Question: I am trying to use Google's Mediapipe face mesh in my custom graphic engine for a personal project. I found that there is a face mesh picture that indicates the mapping from the landmarks index to the face mesh location.

However, there are 486 landmarks in total, so it will take a while to manually figure out all the triangles' landmarks. Is there a vertices mapping file that I can use to load the vertices mapping from?
Something like:
'''
[
[ 0, 267, 164],
[ 0, 164, 37],
[ 0, 37, 72],
...
]
'''
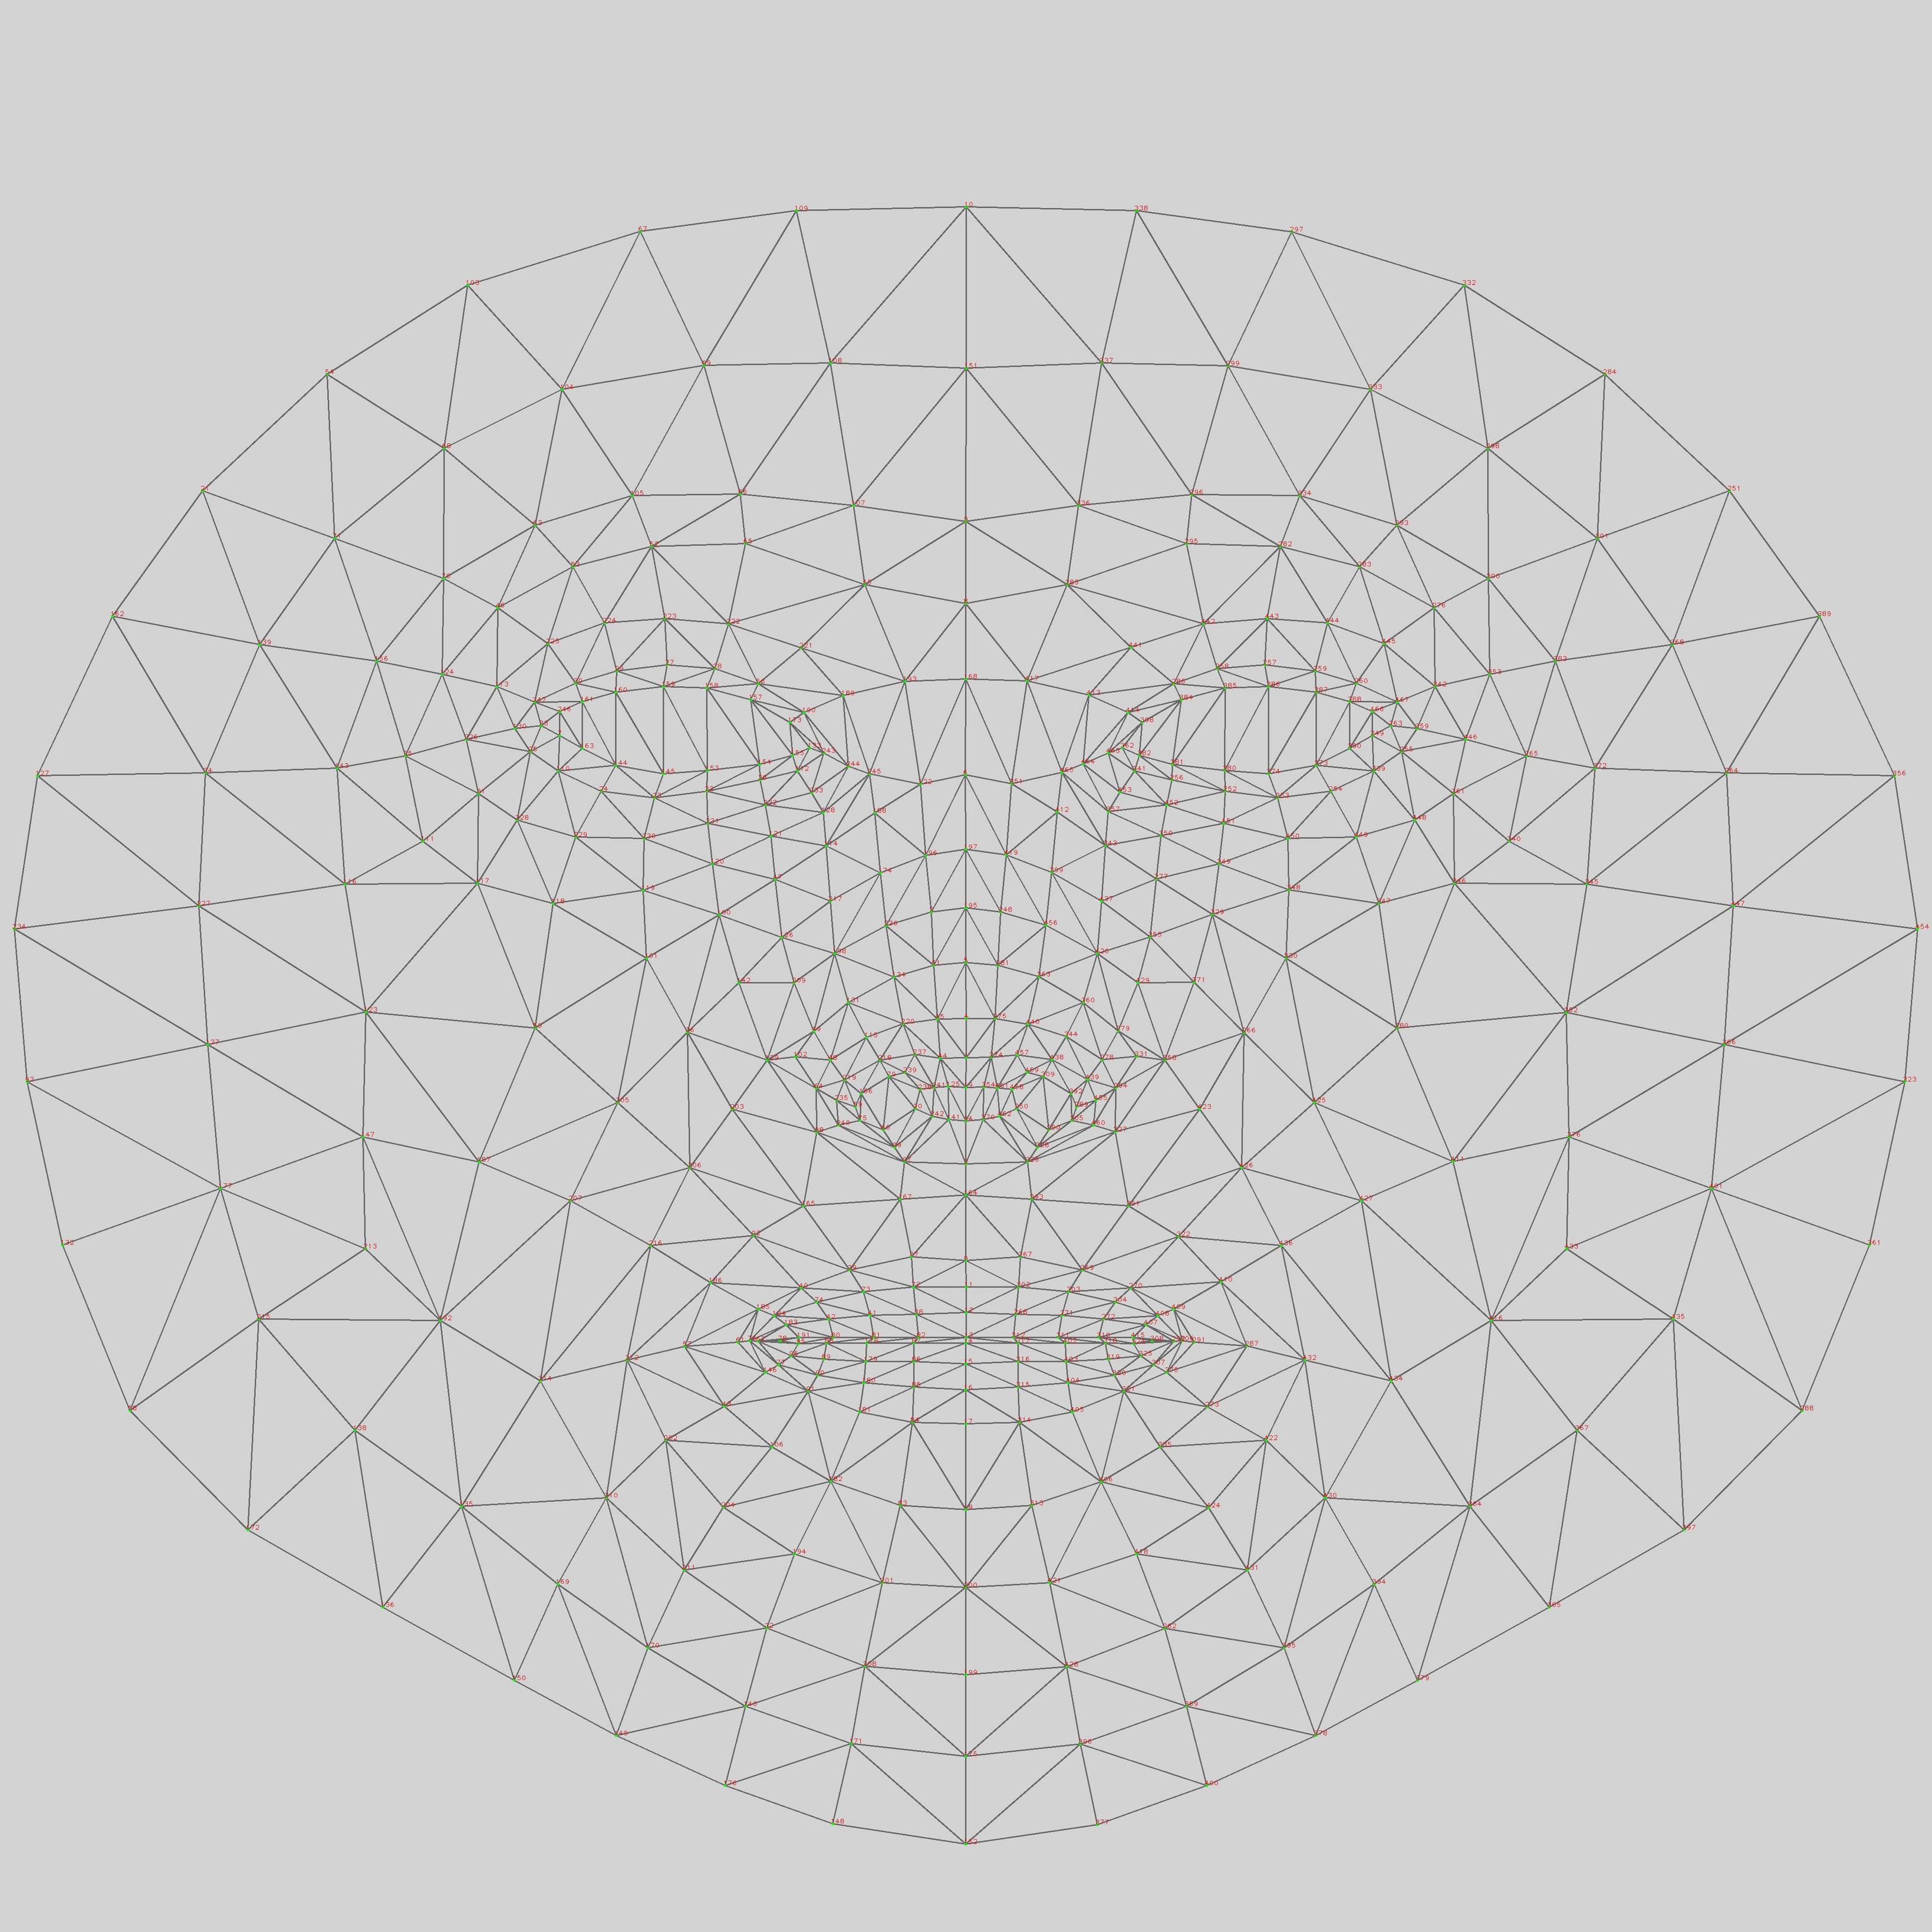
Answer: So I found this in Mediapipe's source code.
<URL>
The FACEMESH_TESSELATION frozenset in the code defines the point-to-point connection pair between all points. However, the <URL> provided by Mediapipe. Some connections in the picture are not defined in the code, some connections in code are not defined in the picture. Nevertheless, it's good enough for my application, so I wrote a simple program to generate the vertice tuples from it. The result is in the given json string. You're welcome to copy it if it helps.
'''
[
[127, 34, 139],
[ 11, 0, 37],
[232, 231, 120],
[ 72, 37, 39],
[128, 121, 47],
[232, 121, 128],
[104, 69, 67],
[175, 171, 148],
[118, 50, 101],
[ 73, 39, 40],
[ 9, 151, 108],
[ 48, 115, 131],
[194, 204, 211],
[ 74, 40, 185],
[ 80, 42, 183],
[ 40, 92, 186],
[230, 229, 118],
[202, 212, 214],
[ 83, 18, 17],
[ 76, 61, 146],
[160, 29, 30],
[ 56, 157, 173],
[106, 204, 194],
[135, 214, 192],
[203, 165, 98],
[ 21, 71, 68],
[ 51, 45, 4],
[144, 24, 23],
[ 77, 146, 91],
[205, 50, 187],
[201, 200, 18],
[ 91, 106, 182],
[ 90, 91, 181],
[ 85, 84, 17],
[206, 203, 36],
[148, 171, 140],
[ 92, 40, 39],
[193, 189, 244],
[159, 158, 28],
[247, 246, 161],
[236, 3, 196],
[ 54, 68, 104],
[193, 168, 8],
[117, 228, 31],
[189, 193, 55],
[ 98, 97, 99],
[126, 47, 100],
[166, 79, 218],
[155, 154, 26],
[209, 49, 131],
[135, 136, 150],
[ 47, 126, 217],
[223, 52, 53],
[ 45, 51, 134],
[211, 170, 140],
[ 67, 69, 108],
[ 43, 106, 91],
[230, 119, 120],
[226, 130, 247],
[ 63, 53, 52],
[238, 20, 242],
[ 46, 70, 156],
[ 78, 62, 96],
[ 46, 53, 63],
[143, 34, 227],
[123, 117, 111],
[ 44, 125, 19],
[236, 134, 51],
[216, 206, 205],
[154, 153, 22],
[ 39, 37, 167],
[200, 201, 208],
[ 36, 142, 100],
[ 57, 212, 202],
[ 20, 60, 99],
[ 28, 158, 157],
[ 35, 226, 113],
[160, 159, 27],
[204, 202, 210],
[113, 225, 46],
[ 43, 202, 204],
[ 62, 76, 77],
[137, 123, 116],
[ 41, 38, 72],
[203, 129, 142],
[ 64, 98, 240],
[ 49, 102, 64],
[ 41, 73, 74],
[212, 216, 207],
[ 42, 74, 184],
[169, 170, 211],
[170, 149, 176],
[105, 66, 69],
[122, 6, 168],
[123, 147, 187],
[ 96, 77, 90],
[ 65, 55, 107],
[ 89, 90, 180],
[101, 100, 120],
[ 63, 105, 104],
[ 93, 137, 227],
[ 15, 86, 85],
[129, 102, 49],
[ 14, 87, 86],
[ 55, 8, 9],
[100, 47, 121],
[145, 23, 22],
[ 88, 89, 179],
[ 6, 122, 196],
[ 88, 95, 96],
[138, 172, 136],
[215, 58, 172],
[115, 48, 219],
[ 42, 80, 81],
[195, 3, 51],
[ 43, 146, 61],
[171, 175, 199],
[ 81, 82, 38],
[ 53, 46, 225],
[144, 163, 110],
[ 52, 65, 66],
[229, 228, 117],
[ 34, 127, 234],
[107, 108, 69],
[109, 108, 151],
[ 48, 64, 235],
[ 62, 78, 191],
[129, 209, 126],
[111, 35, 143],
[117, 123, 50],
[222, 65, 52],
[ 19, 125, 141],
[221, 55, 65],
[ 3, 195, 197],
[ 25, 7, 33],
[220, 237, 44],
[ 70, 71, 139],
[122, 193, 245],
[247, 130, 33],
[ 71, 21, 162],
[170, 169, 150],
[188, 174, 196],
[216, 186, 92],
[ 2, 97, 167],
[141, 125, 241],
[164, 167, 37],
[ 72, 38, 12],
[ 38, 82, 13],
[ 63, 68, 71],
[226, 35, 111],
[101, 50, 205],
[206, 92, 165],
[209, 198, 217],
[165, 167, 97],
[220, 115, 218],
[133, 112, 243],
[239, 238, 241],
[214, 135, 169],
[190, 173, 133],
[171, 208, 32],
[125, 44, 237],
[ 86, 87, 178],
[ 85, 86, 179],
[ 84, 85, 180],
[ 83, 84, 181],
[201, 83, 182],
[137, 93, 132],
[ 76, 62, 183],
[ 61, 76, 184],
[ 57, 61, 185],
[212, 57, 186],
[214, 207, 187],
[ 34, 143, 156],
[ 79, 239, 237],
[123, 137, 177],
[ 44, 1, 4],
[201, 194, 32],
[ 64, 102, 129],
[213, 215, 138],
[ 59, 166, 219],
[242, 99, 97],
[ 2, 94, 141],
[ 75, 59, 235],
[ 24, 110, 228],
[ 25, 130, 226],
[ 23, 24, 229],
[ 22, 23, 230],
[ 26, 22, 231],
[112, 26, 232],
[189, 190, 243],
[221, 56, 190],
[ 28, 56, 221],
[ 27, 28, 222],
[ 29, 27, 223],
[ 30, 29, 224],
[247, 30, 225],
[238, 79, 20],
[166, 59, 75],
[ 60, 75, 240],
[147, 177, 215],
[ 20, 79, 166],
[187, 147, 213],
[112, 233, 244],
[233, 128, 245],
[128, 114, 188],
[114, 217, 174],
[131, 115, 220],
[217, 198, 236],
[198, 131, 134],
[177, 132, 58],
[143, 35, 124],
[110, 163, 7],
[228, 110, 25],
[356, 389, 368],
[ 11, 302, 267],
[452, 350, 349],
[302, 303, 269],
[357, 343, 277],
[452, 453, 357],
[333, 332, 297],
[175, 152, 377],
[347, 348, 330],
[303, 304, 270],
[ 9, 336, 337],
[278, 279, 360],
[418, 262, 431],
[304, 408, 409],
[310, 415, 407],
[270, 409, 410],
[450, 348, 347],
[422, 430, 434],
[313, 314, 17],
[306, 307, 375],
[387, 388, 260],
[286, 414, 398],
[335, 406, 418],
[364, 367, 416],
[423, 358, 327],
[251, 284, 298],
[281, 5, 4],
[373, 374, 253],
[307, 320, 321],
[425, 427, 411],
[421, 313, 18],
[321, 405, 406],
[320, 404, 405],
[315, 16, 17],
[426, 425, 266],
[377, 400, 369],
[322, 391, 269],
[417, 465, 464],
[386, 257, 258],
[466, 260, 388],
[456, 399, 419],
[284, 332, 333],
[417, 285, 8],
[346, 340, 261],
[413, 441, 285],
[327, 460, 328],
[355, 371, 329],
[392, 439, 438],
[382, 341, 256],
[429, 420, 360],
[364, 394, 379],
[277, 343, 437],
[443, 444, 283],
[275, 440, 363],
[431, 262, 369],
[297, 338, 337],
[273, 375, 321],
[450, 451, 349],
[446, 342, 467],
[293, 334, 282],
[458, 461, 462],
[276, 353, 383],
[308, 324, 325],
[276, 300, 293],
[372, 345, 447],
[352, 345, 340],
[274, 1, 19],
[456, 248, 281],
[436, 427, 425],
[381, 256, 252],
[269, 391, 393],
[200, 199, 428],
[266, 330, 329],
[287, 273, 422],
[250, 462, 328],
[258, 286, 384],
[265, 353, 342],
[387, 259, 257],
[424, 431, 430],
[342, 353, 276],
[273, 335, 424],
[292, 325, 307],
[366, 447, 345],
[271, 303, 302],
[423, 266, 371],
[294, 455, 460],
[279, 278, 294],
[271, 272, 304],
[432, 434, 427],
[272, 407, 408],
[394, 430, 431],
[395, 369, 400],
[334, 333, 299],
[351, 417, 168],
[352, 280, 411],
[325, 319, 320],
[295, 296, 336],
[319, 403, 404],
[330, 348, 349],
[293, 298, 333],
[323, 454, 447],
[ 15, 16, 315],
[358, 429, 279],
[ 14, 15, 316],
[285, 336, 9],
[329, 349, 350],
[374, 380, 252],
[318, 402, 403],
[ 6, 197, 419],
[318, 319, 325],
[367, 364, 365],
[435, 367, 397],
[344, 438, 439],
[272, 271, 311],
[195, 5, 281],
[273, 287, 291],
[396, 428, 199],
[311, 271, 268],
[283, 444, 445],
[373, 254, 339],
[282, 334, 296],
[449, 347, 346],
[264, 447, 454],
[336, 296, 299],
[338, 10, 151],
[278, 439, 455],
[292, 407, 415],
[358, 371, 355],
[340, 345, 372],
[346, 347, 280],
[442, 443, 282],
[ 19, 94, 370],
[441, 442, 295],
[248, 419, 197],
[263, 255, 359],
[440, 275, 274],
[300, 383, 368],
[351, 412, 465],
[263, 467, 466],
[301, 368, 389],
[395, 378, 379],
[412, 351, 419],
[436, 426, 322],
[ 2, 164, 393],
[370, 462, 461],
[164, 0, 267],
[302, 11, 12],
[268, 12, 13],
[293, 300, 301],
[446, 261, 340],
[330, 266, 425],
[426, 423, 391],
[429, 355, 437],
[391, 327, 326],
[440, 457, 438],
[341, 382, 362],
[459, 457, 461],
[434, 430, 394],
[414, 463, 362],
[396, 369, 262],
[354, 461, 457],
[316, 403, 402],
[315, 404, 403],
[314, 405, 404],
[313, 406, 405],
[421, 418, 406],
[366, 401, 361],
[306, 408, 407],
[291, 409, 408],
[287, 410, 409],
[432, 436, 410],
[434, 416, 411],
[264, 368, 383],
[309, 438, 457],
[352, 376, 401],
[274, 275, 4],
[421, 428, 262],
[294, 327, 358],
[433, 416, 367],
[289, 455, 439],
[462, 370, 326],
[ 2, 326, 370],
[305, 460, 455],
[254, 449, 448],
[255, 261, 446],
[253, 450, 449],
[252, 451, 450],
[256, 452, 451],
[341, 453, 452],
[413, 464, 463],
[441, 413, 414],
[258, 442, 441],
[257, 443, 442],
[259, 444, 443],
[260, 445, 444],
[467, 342, 445],
[459, 458, 250],
[289, 392, 290],
[290, 328, 460],
[376, 433, 435],
[250, 290, 392],
[411, 416, 433],
[341, 463, 464],
[453, 464, 465],
[357, 465, 412],
[343, 412, 399],
[360, 363, 440],
[437, 399, 456],
[420, 456, 363],
[401, 435, 288],
[372, 383, 353],
[339, 255, 249],
[448, 261, 255],
[133, 243, 190],
[133, 155, 112],
[ 33, 246, 247],
[ 33, 130, 25],
[398, 384, 286],
[362, 398, 414],
[362, 463, 341],
[263, 359, 467],
[263, 249, 255],
[466, 467, 260],
[ 75, 60, 166],
[238, 239, 79],
[162, 127, 139],
[ 72, 11, 37],
[121, 232, 120],
[ 73, 72, 39],
[114, 128, 47],
[233, 232, 128],
[103, 104, 67],
[152, 175, 148],
[119, 118, 101],
[ 74, 73, 40],
[107, 9, 108],
[ 49, 48, 131],
[ 32, 194, 211],
[184, 74, 185],
[191, 80, 183],
[185, 40, 186],
[119, 230, 118],
[210, 202, 214],
[ 84, 83, 17],
[ 77, 76, 146],
[161, 160, 30],
[190, 56, 173],
[182, 106, 194],
[138, 135, 192],
[129, 203, 98],
[ 54, 21, 68],
[ 5, 51, 4],
[145, 144, 23],
[ 90, 77, 91],
[207, 205, 187],
[ 83, 201, 18],
[181, 91, 182],
[180, 90, 181],
[ 16, 85, 17],
[205, 206, 36],
[176, 148, 140],
[165, 92, 39],
[245, 193, 244],
[ 27, 159, 28],
[ 30, 247, 161],
[174, 236, 196],
[103, 54, 104],
[ 55, 193, 8],
[111, 117, 31],
[221, 189, 55],
[240, 98, 99],
[142, 126, 100],
[219, 166, 218],
[112, 155, 26],
[198, 209, 131],
[169, 135, 150],
[114, 47, 217],
[224, 223, 53],
[220, 45, 134],
[ 32, 211, 140],
[109, 67, 108],
[146, 43, 91],
[231, 230, 120],
[113, 226, 247],
[105, 63, 52],
[241, 238, 242],
[124, 46, 156],
[ 95, 78, 96],
[ 70, 46, 63],
[116, 143, 227],
[116, 123, 111],
[ 1, 44, 19],
[ 3, 236, 51],
[207, 216, 205],
[ 26, 154, 22],
[165, 39, 167],
[199, 200, 208],
[101, 36, 100],
[ 43, 57, 202],
[242, 20, 99],
[ 56, 28, 157],
[124, 35, 113],
[ 29, 160, 27],
[211, 204, 210],
[124, 113, 46],
[106, 43, 204],
[ 96, 62, 77],
[227, 137, 116],
[ 73, 41, 72],
[ 36, 203, 142],
[235, 64, 240],
[ 48, 49, 64],
[ 42, 41, 74],
[214, 212, 207],
[183, 42, 184],
[210, 169, 211],
[140, 170, 176],
[104, 105, 69],
[193, 122, 168],
[ 50, 123, 187],
[ 89, 96, 90],
[ 66, 65, 107],
[179, 89, 180],
[119, 101, 120],
[ 68, 63, 104],
[234, 93, 227],
[ 16, 15, 85],
[209, 129, 49],
[ 15, 14, 86],
[107, 55, 9],
[120, 100, 121],
[153, 145, 22],
[178, 88, 179],
[197, 6, 196],
[ 89, 88, 96],
[135, 138, 136],
[138, 215, 172],
[218, 115, 219],
[ 41, 42, 81],
[ 5, 195, 51],
[ 57, 43, 61],
[208, 171, 199],
[ 41, 81, 38],
[224, 53, 225],
[ 24, 144, 110],
[105, 52, 66],
[118, 229, 117],
[227, 34, 234],
[ 66, 107, 69],
[ 10, 109, 151],
[219, 48, 235],
[183, 62, 191],
[142, 129, 126],
[116, 111, 143],
[118, 117, 50],
[223, 222, 52],
[ 94, 19, 141],
[222, 221, 65],
[196, 3, 197],
[ 45, 220, 44],
[156, 70, 139],
[188, 122, 245],
[139, 71, 162],
[149, 170, 150],
[122, 188, 196],
[206, 216, 92],
[164, 2, 167],
[242, 141, 241],
[ 0, 164, 37],
[ 11, 72, 12],
[ 12, 38, 13],
[ 70, 63, 71],
[ 31, 226, 111],
[ 36, 101, 205],
[203, 206, 165],
[126, 209, 217],
[ 98, 165, 97],
[237, 220, 218],
[237, 239, 241],
[210, 214, 169],
[140, 171, 32],
[241, 125, 237],
[179, 86, 178],
[180, 85, 179],
[181, 84, 180],
[182, 83, 181],
[194, 201, 182],
[177, 137, 132],
[184, 76, 183],
[185, 61, 184],
[186, 57, 185],
[216, 212, 186],
[192, 214, 187],
[139, 34, 156],
[218, 79, 237],
[147, 123, 177],
[ 45, 44, 4],
[208, 201, 32],
[ 98, 64, 129],
[192, 213, 138],
[235, 59, 219],
[141, 242, 97],
[ 97, 2, 141],
[240, 75, 235],
[229, 24, 228],
[ 31, 25, 226],
[230, 23, 229],
[231, 22, 230],
[232, 26, 231],
[233, 112, 232],
[244, 189, 243],
[189, 221, 190],
[222, 28, 221],
[223, 27, 222],
[224, 29, 223],
[225, 30, 224],
[113, 247, 225],
[ 99, 60, 240],
[213, 147, 215],
[ 60, 20, 166],
[192, 187, 213],
[243, 112, 244],
[244, 233, 245],
[245, 128, 188],
[188, 114, 174],
[134, 131, 220],
[174, 217, 236],
[236, 198, 134],
[215, 177, 58],
[156, 143, 124],
[ 25, 110, 7],
[ 31, 228, 25],
[264, 356, 368],
[ 0, 11, 267],
[451, 452, 349],
[267, 302, 269],
[350, 357, 277],
[350, 452, 357],
[299, 333, 297],
[396, 175, 377],
[280, 347, 330],
[269, 303, 270],
[151, 9, 337],
[344, 278, 360],
[424, 418, 431],
[270, 304, 409],
[272, 310, 407],
[322, 270, 410],
[449, 450, 347],
[432, 422, 434],
[ 18, 313, 17],
[291, 306, 375],
[259, 387, 260],
[424, 335, 418],
[434, 364, 416],
[391, 423, 327],
[301, 251, 298],
[275, 281, 4],
[254, 373, 253],
[375, 307, 321],
[280, 425, 411],
[200, 421, 18],
[335, 321, 406],
[321, 320, 405],
[314, 315, 17],
[423, 426, 266],
[396, 377, 369],
[270, 322, 269],
[413, 417, 464],
[385, 386, 258],
[248, 456, 419],
[298, 284, 333],
[168, 417, 8],
[448, 346, 261],
[417, 413, 285],
[326, 327, 328],
[277, 355, 329],
[309, 392, 438],
[381, 382, 256],
[279, 429, 360],
[365, 364, 379],
[355, 277, 437],
[282, 443, 283],
[281, 275, 363],
[395, 431, 369],
[299, 297, 337],
[335, 273, 321],
[348, 450, 349],
[359, 446, 467],
[283, 293, 282],
[250, 458, 462],
[300, 276, 383],
[292, 308, 325],
[283, 276, 293],
[264, 372, 447],
[346, 352, 340],
[354, 274, 19],
[363, 456, 281],
[426, 436, 425],
[380, 381, 252],
[267, 269, 393],
[421, 200, 428],
[371, 266, 329],
[432, 287, 422],
[290, 250, 328],
[385, 258, 384],
[446, 265, 342],
[386, 387, 257],
[422, 424, 430],
[445, 342, 276],
[422, 273, 424],
[306, 292, 307],
[352, 366, 345],
[268, 271, 302],
[358, 423, 371],
[327, 294, 460],
[331, 279, 294],
[303, 271, 304],
[436, 432, 427],
[304, 272, 408],
[395, 394, 431],
[378, 395, 400],
[296, 334, 299],
[ 6, 351, 168],
[376, 352, 411],
[307, 325, 320],
[285, 295, 336],
[320, 319, 404],
[329, 330, 349],
[334, 293, 333],
[366, 323, 447],
[316, 15, 315],
[331, 358, 279],
[317, 14, 316],
[ 8, 285, 9],
[277, 329, 350],
[253, 374, 252],
[319, 318, 403],
[351, 6, 419],
[324, 318, 325],
[397, 367, 365],
[288, 435, 397],
[278, 344, 439],
[310, 272, 311],
[248, 195, 281],
[375, 273, 291],
[175, 396, 199],
[312, 311, 268],
[276, 283, 445],
[390, 373, 339],
[295, 282, 296],
[448, 449, 346],
[356, 264, 454],
[337, 336, 299],
[337, 338, 151],
[294, 278, 455],
[308, 292, 415],
[429, 358, 355],
[265, 340, 372],
[352, 346, 280],
[295, 442, 282],
[354, 19, 370],
[285, 441, 295],
[195, 248, 197],
[457, 440, 274],
[301, 300, 368],
[417, 351, 465],
[251, 301, 389],
[394, 395, 379],
[399, 412, 419],
[410, 436, 322],
[326, 2, 393],
[354, 370, 461],
[393, 164, 267],
[268, 302, 12],
[312, 268, 13],
[298, 293, 301],
[265, 446, 340],
[280, 330, 425],
[322, 426, 391],
[420, 429, 437],
[393, 391, 326],
[344, 440, 438],
[458, 459, 461],
[364, 434, 394],
[428, 396, 262],
[274, 354, 457],
[317, 316, 402],
[316, 315, 403],
[315, 314, 404],
[314, 313, 405],
[313, 421, 406],
[323, 366, 361],
[292, 306, 407],
[306, 291, 408],
[291, 287, 409],
[287, 432, 410],
[427, 434, 411],
[372, 264, 383],
[459, 309, 457],
[366, 352, 401],
[ 1, 274, 4],
[418, 421, 262],
[331, 294, 358],
[435, 433, 367],
[392, 289, 439],
[328, 462, 326],
[ 94, 2, 370],
[289, 305, 455],
[339, 254, 448],
[359, 255, 446],
[254, 253, 449],
[253, 252, 450],
[252, 256, 451],
[256, 341, 452],
[414, 413, 463],
[286, 441, 414],
[286, 258, 441],
[258, 257, 442],
[257, 259, 443],
[259, 260, 444],
[260, 467, 445],
[309, 459, 250],
[305, 289, 290],
[305, 290, 460],
[401, 376, 435],
[309, 250, 392],
[376, 411, 433],
[453, 341, 464],
[357, 453, 465],
[343, 357, 412],
[437, 343, 399],
[344, 360, 440],
[420, 437, 456],
[360, 420, 363],
[361, 401, 288],
[265, 372, 353],
[390, 339, 249],
[339, 448, 255]
]
'''